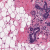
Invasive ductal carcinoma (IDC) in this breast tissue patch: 0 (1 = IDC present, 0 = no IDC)